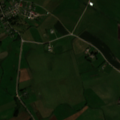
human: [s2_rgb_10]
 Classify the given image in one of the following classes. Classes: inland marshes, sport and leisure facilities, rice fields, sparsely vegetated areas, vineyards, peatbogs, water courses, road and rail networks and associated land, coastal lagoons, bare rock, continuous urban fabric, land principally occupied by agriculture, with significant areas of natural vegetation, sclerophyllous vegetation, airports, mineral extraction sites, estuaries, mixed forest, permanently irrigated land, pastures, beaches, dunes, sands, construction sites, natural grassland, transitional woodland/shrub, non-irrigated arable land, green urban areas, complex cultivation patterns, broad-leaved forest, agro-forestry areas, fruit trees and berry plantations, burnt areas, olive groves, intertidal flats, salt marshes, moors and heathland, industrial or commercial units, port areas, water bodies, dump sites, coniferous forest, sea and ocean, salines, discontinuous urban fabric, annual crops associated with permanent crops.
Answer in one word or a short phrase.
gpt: discontinuous urban fabric, non-irrigated arable land, pastures, complex cultivation patterns